Interaction volume radius: 5 \u00c5
Interaction volume height: 15 \u00c5
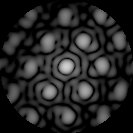
Disorder parameter: 0.2276